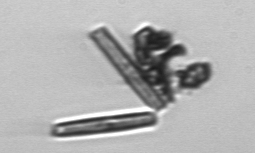
Label: Thalassionema